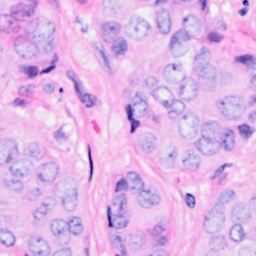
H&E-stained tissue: Breast